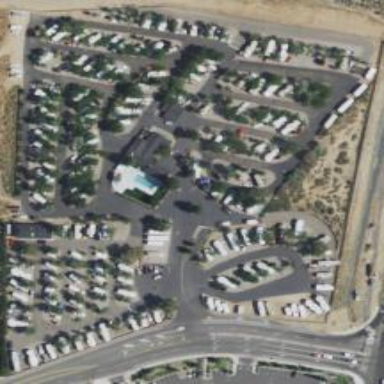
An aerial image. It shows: Caravan site for tourism.